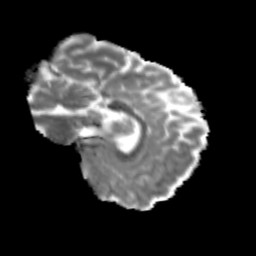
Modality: MD
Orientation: sagittal
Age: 23
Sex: male
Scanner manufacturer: siemens
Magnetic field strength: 3 T
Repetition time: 3.5 s
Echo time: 0.125 s